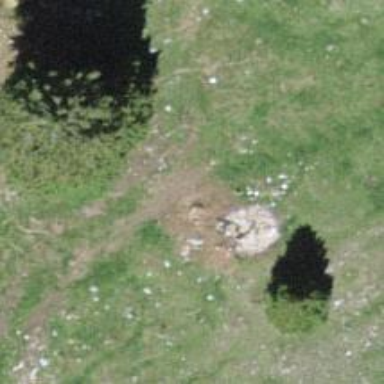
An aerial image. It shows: Needle-leaved tree in its natural environment.